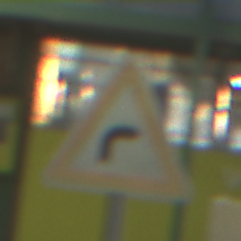
Verkehrszeichen: KurveRechts
Umgebung: Roofed, Special
Tageszeit: MorningAfternoon
Wetter: NotSpecified
Licht: Artificial
Jahreszeit: NotSpecified
Kontrast: MediumContrast